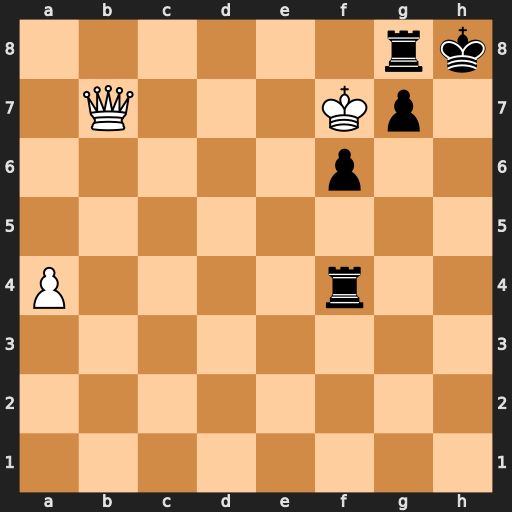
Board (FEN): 6rk/1Q3Kp1/5p2/8/P4r2/8/8/8
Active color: w
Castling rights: -
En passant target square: -
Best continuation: Qh1+ Rh4 Qxh4#